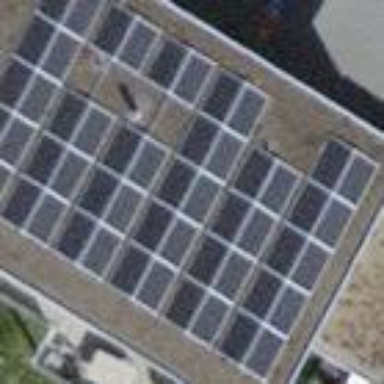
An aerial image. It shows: Solar power generator using photovoltaic panels.